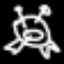
Label: frog